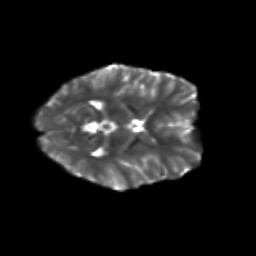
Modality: T2w
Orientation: axial
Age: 20
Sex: female
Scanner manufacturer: siemens
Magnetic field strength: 3 T
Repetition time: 3.5 s
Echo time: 0.113 s